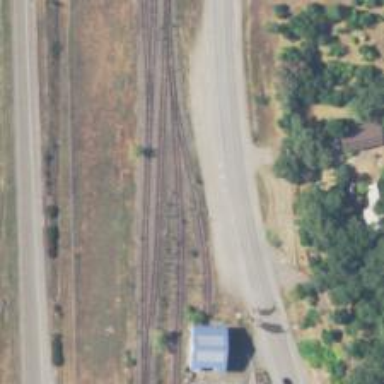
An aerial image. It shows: Railway siding with rails.